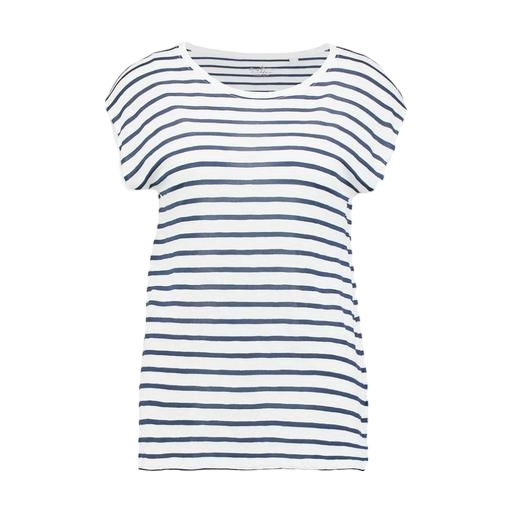
blue striped cap-sleeve tee, blue plus size printed t-shirt only macy, blue women's stripe true t-shirt, white background